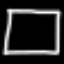
Label: square